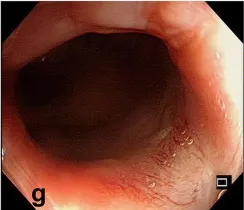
(G-I) Colonoscopy follow-up pictures 1 year after ESD.
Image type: endoscopy (gi_endoscopy)